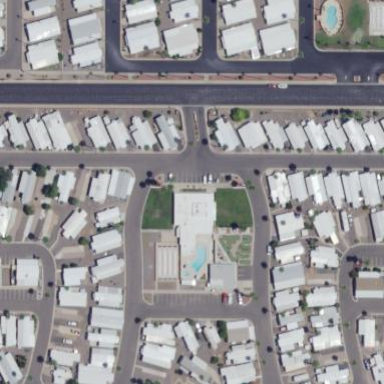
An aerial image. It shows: Residential area that also serves as caravan site for tourism.